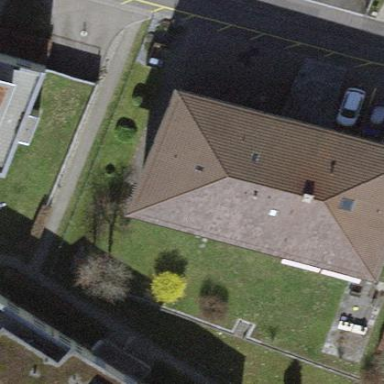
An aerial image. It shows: Hipped-roof tile apartments building.